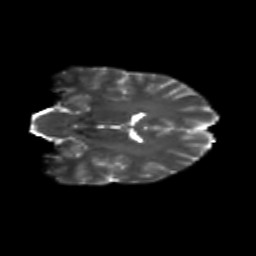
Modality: T2w
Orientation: coronal
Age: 24
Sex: female
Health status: healthy
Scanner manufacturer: siemens
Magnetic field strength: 3 T
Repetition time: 10.8 s
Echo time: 0.082 s